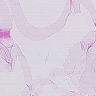
Metastatic tissue present: no